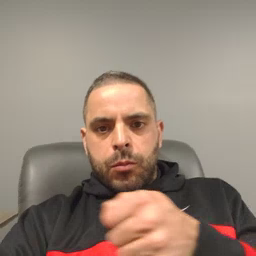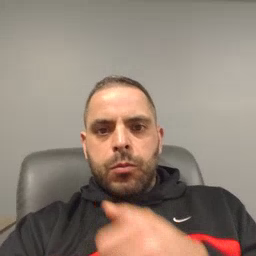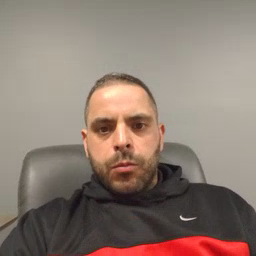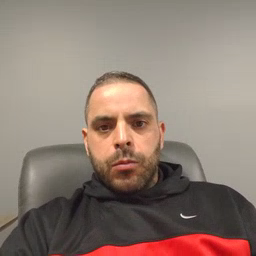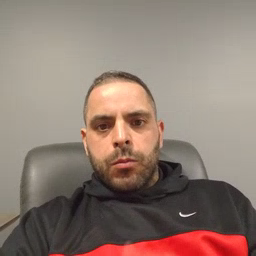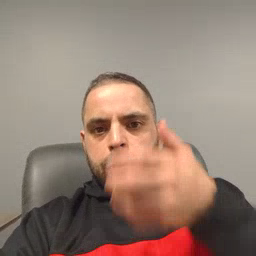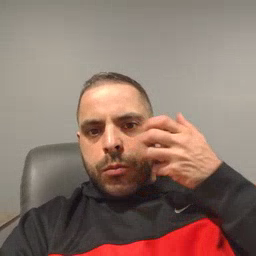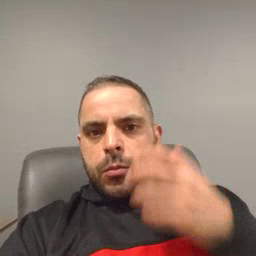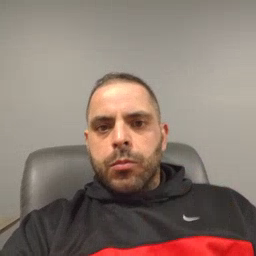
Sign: tiger